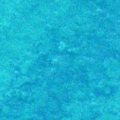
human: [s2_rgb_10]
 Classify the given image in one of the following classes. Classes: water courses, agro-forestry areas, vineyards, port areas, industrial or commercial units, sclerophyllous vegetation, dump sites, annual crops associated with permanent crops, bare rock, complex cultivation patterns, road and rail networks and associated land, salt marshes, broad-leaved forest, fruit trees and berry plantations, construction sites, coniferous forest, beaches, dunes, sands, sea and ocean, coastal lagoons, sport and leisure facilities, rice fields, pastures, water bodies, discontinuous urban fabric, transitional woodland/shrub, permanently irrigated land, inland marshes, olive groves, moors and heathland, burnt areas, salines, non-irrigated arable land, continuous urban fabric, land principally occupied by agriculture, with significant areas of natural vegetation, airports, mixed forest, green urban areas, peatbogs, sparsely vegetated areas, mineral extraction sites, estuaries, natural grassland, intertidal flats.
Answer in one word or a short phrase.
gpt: sea and ocean